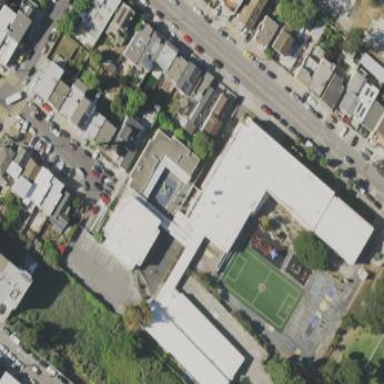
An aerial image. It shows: Schoolyard designated as leisure land.